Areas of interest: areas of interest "Park and greenspace"
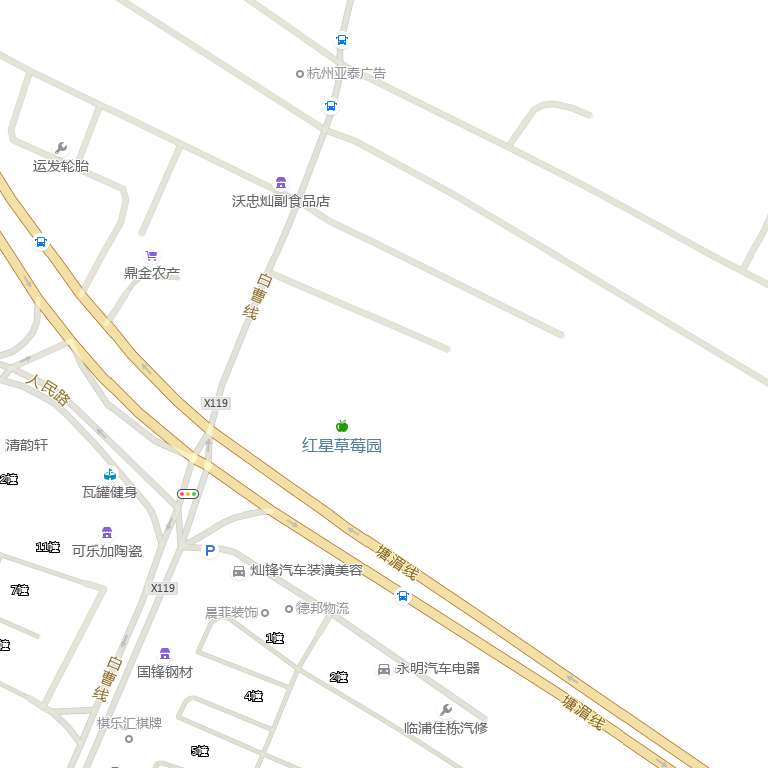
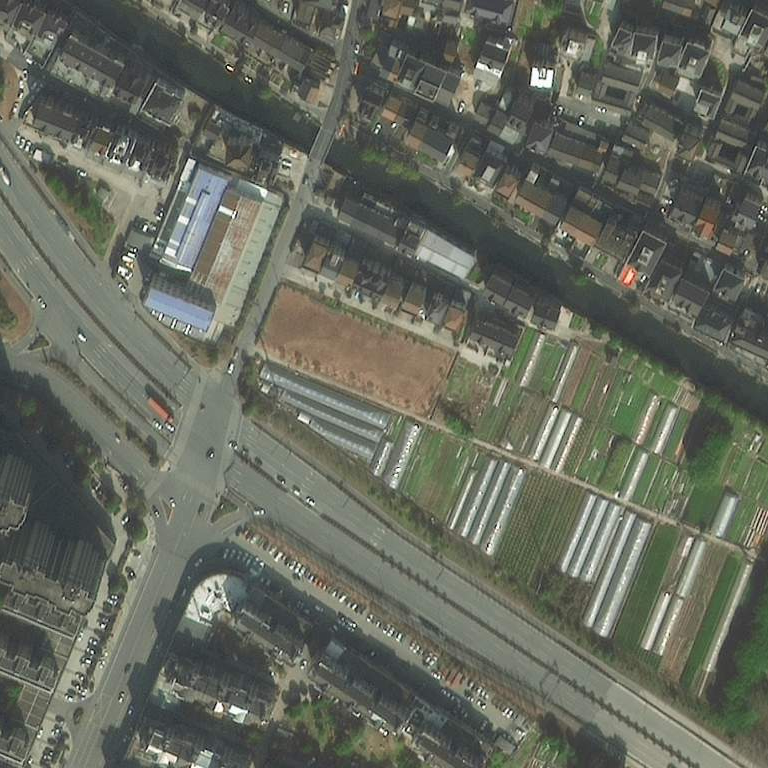